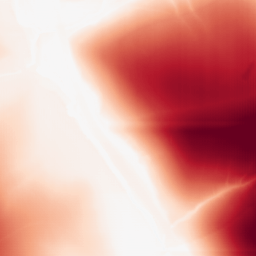
Category: morphological
Decomposition family: rolling_ball
Decomposition parameters: radius: 200
Upsampling method: fft_zeropad
Upsampling parameters: scale: 8
Upsampling scale: 8